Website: bh-photo
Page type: address-validator
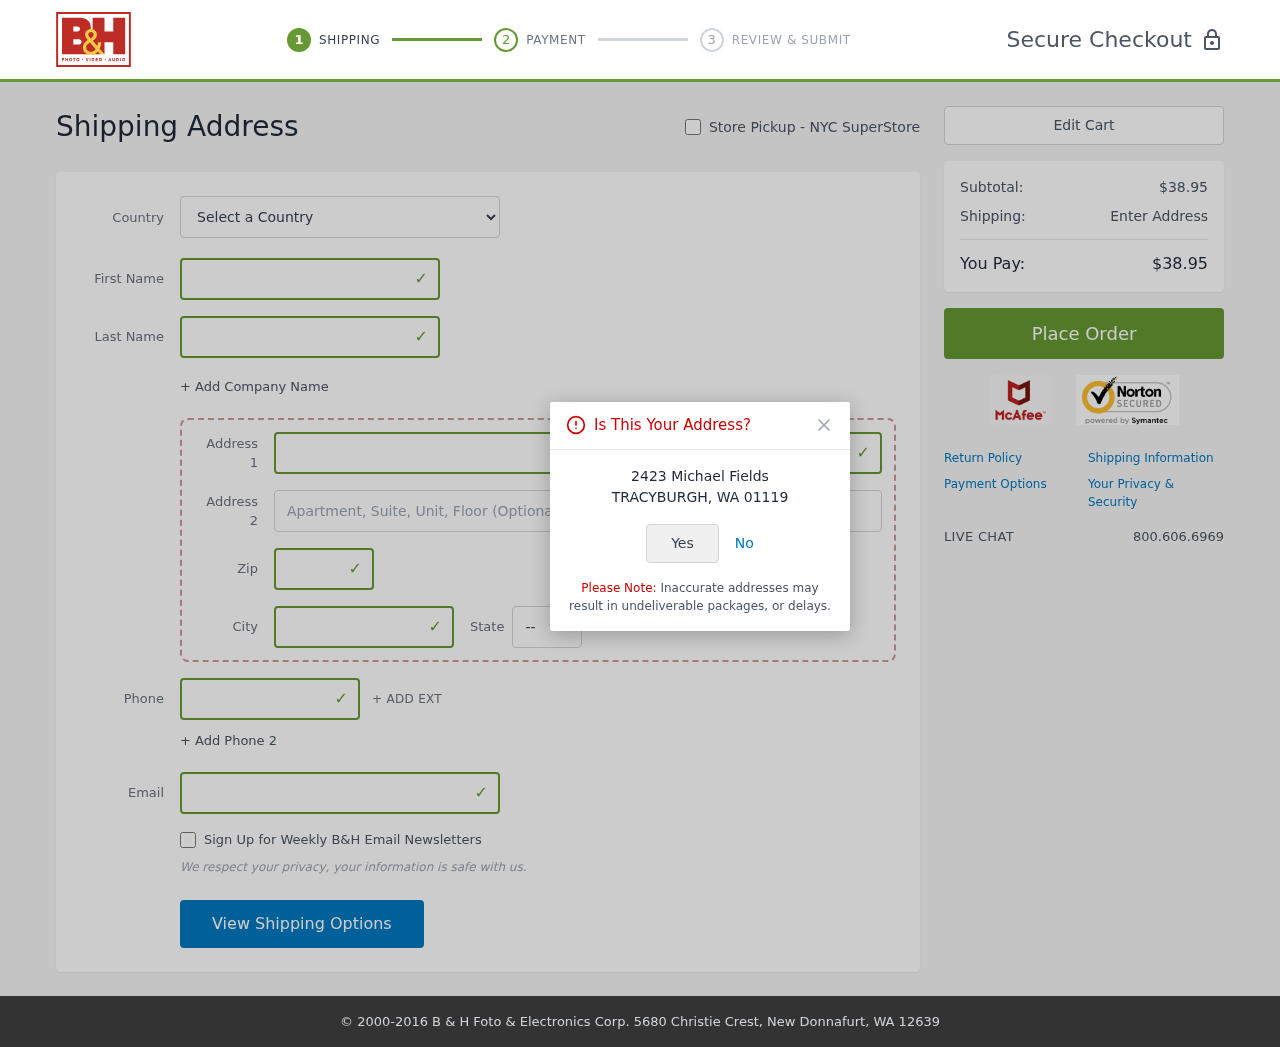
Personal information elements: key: PII_CITY
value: Tracyburgh
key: PII_COUNTRY
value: United States
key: PII_EMAIL
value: cheyenne_glenn@hotmail.com
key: PII_FIRSTNAME
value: Cheyenne
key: PII_LASTNAME
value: Glenn
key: PII_PHONE
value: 9333587332
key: PII_POSTCODE
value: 01119
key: PII_STATE_ABBR
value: WA
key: PII_STREET
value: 2423 Michael Fields
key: PII_CITY_CONFIRM
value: TRACYBURGH
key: PII_POSTCODE_FULL
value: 01119
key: PII_POSTCODE_NUMERIC
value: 1119
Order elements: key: ORDER_SUBTOTAL
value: $38.95
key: ORDER_TOTAL
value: $38.95